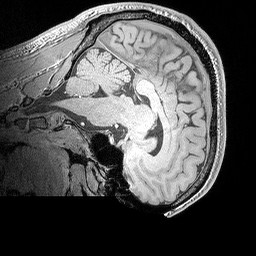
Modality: MP2RAGE
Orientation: sagittal
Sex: male
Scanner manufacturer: siemens
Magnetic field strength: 3 T
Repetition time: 5 s
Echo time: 0.00292 s